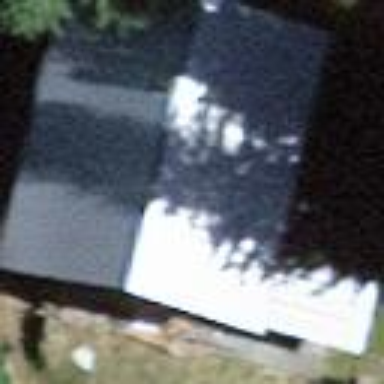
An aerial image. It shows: Cabin.